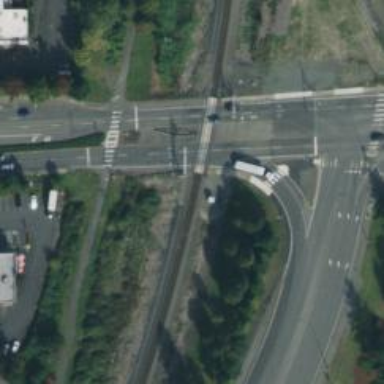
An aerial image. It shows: Railway crossing.